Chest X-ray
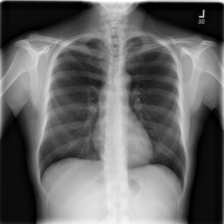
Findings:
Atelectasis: negative
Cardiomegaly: negative
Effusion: negative
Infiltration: positive
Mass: negative
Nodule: negative
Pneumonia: negative
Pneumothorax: negative
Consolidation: negative
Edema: negative
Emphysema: negative
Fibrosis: negative
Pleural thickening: negative
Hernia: negative